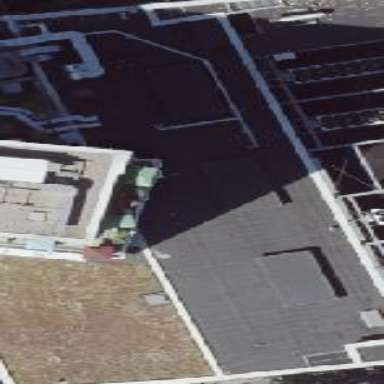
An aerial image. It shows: Commercial building with flat roof.